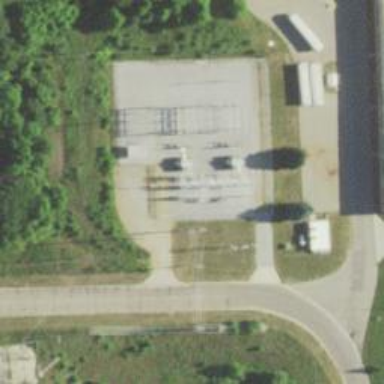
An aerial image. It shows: Switch for power supply.